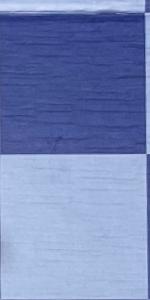
Label: Empty